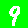
Digit: 9